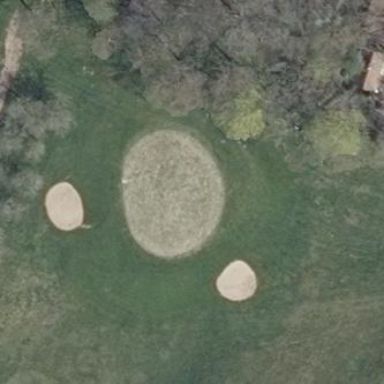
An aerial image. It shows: Golf green.